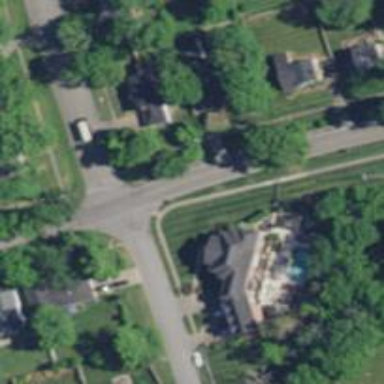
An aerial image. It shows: Residential road.